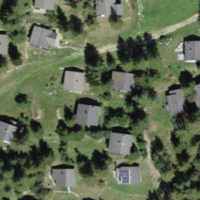
EUNIS habitat code: 55
Species observed at this site:
Lasiommata megera